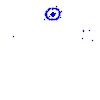
Particle: pion